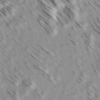
Label: not_dusty